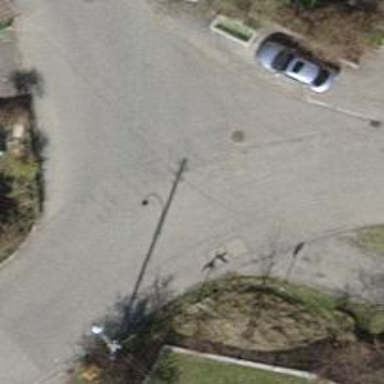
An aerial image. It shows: Asphalt road in residential area.